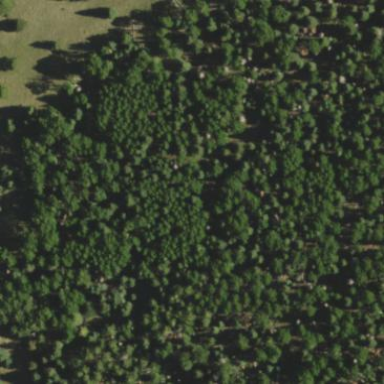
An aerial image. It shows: Deciduous woodland area.